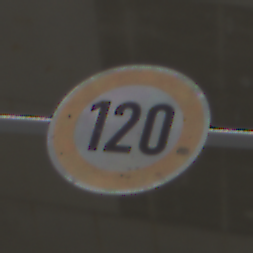
Verkehrszeichen: Geschwindigkeit120
Umgebung: Roofed, Urban
Tageszeit: Midday
Wetter: Overcast
Licht: Artificial
Jahreszeit: NotSpecified
Kontrast: MediumContrast